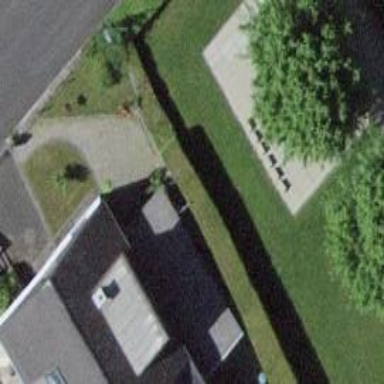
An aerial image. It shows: Garage.